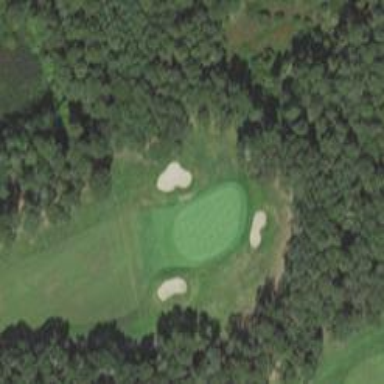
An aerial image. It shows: Golf hole.